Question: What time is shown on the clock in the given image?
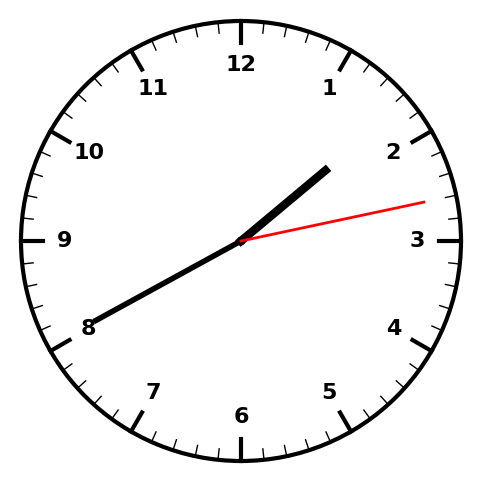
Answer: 01:40:13